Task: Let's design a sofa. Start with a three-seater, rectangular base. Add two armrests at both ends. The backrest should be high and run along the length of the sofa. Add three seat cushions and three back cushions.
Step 383:
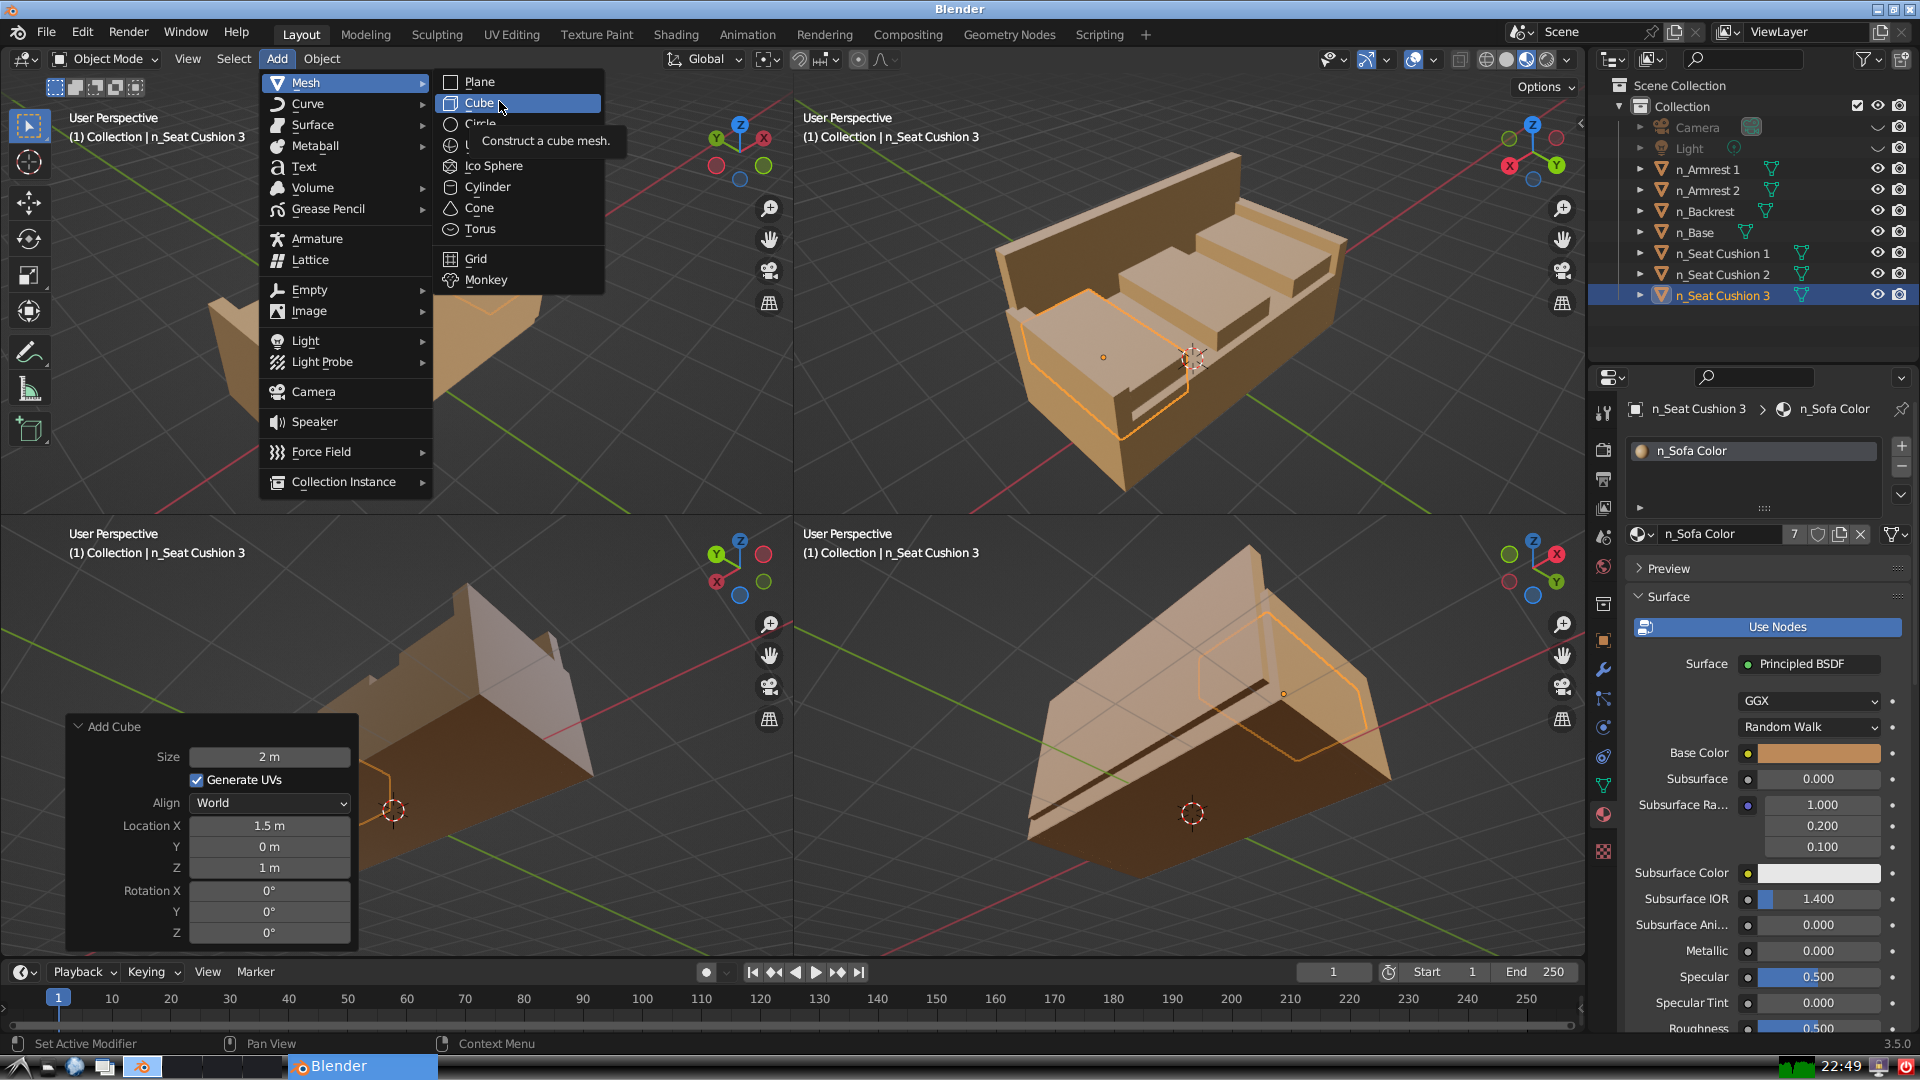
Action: click: no